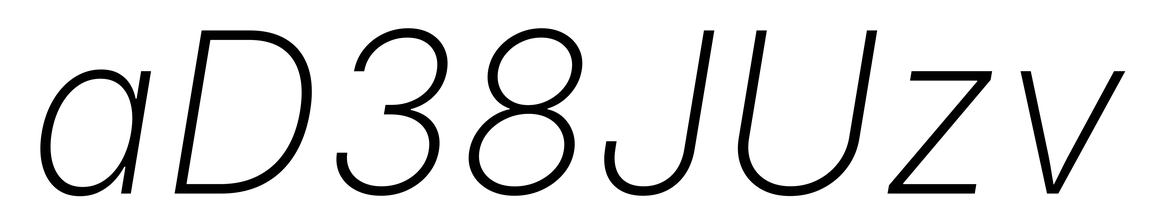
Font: Inter-Italic_ExtraLight_Italic